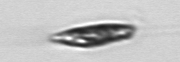
Label: Euglena